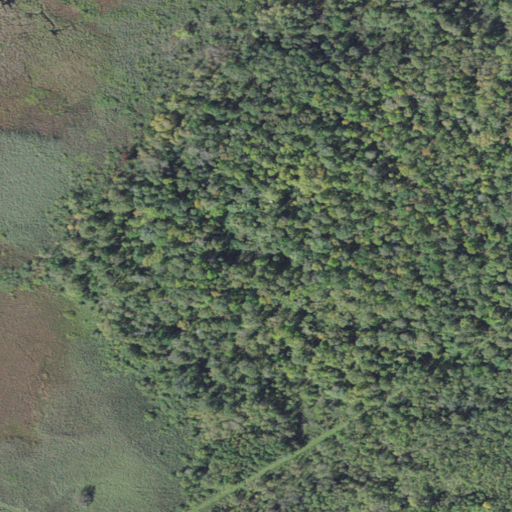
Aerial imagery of valley in Vermont named Whipple Hollow containing woody wetlands and herbaceous wetlands